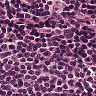
Metastatic tissue present: no